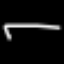
Label: airplane